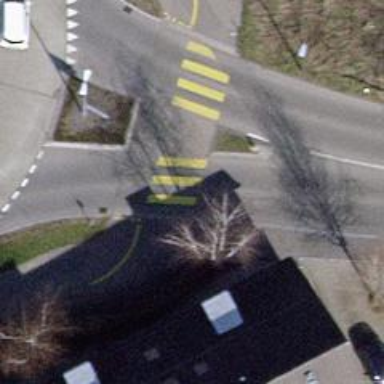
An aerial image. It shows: Marked crossing with island.